Aerial crown-view tile of a tropical tree (Barro Colorado Island, Panama), acquired 20240716:
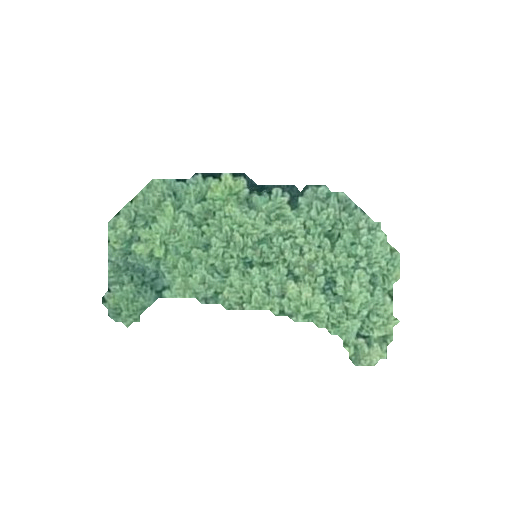
Species: Jacaranda copaia
GBIF accepted scientific name: Jacaranda copaia
Crown area: 57.578 m²